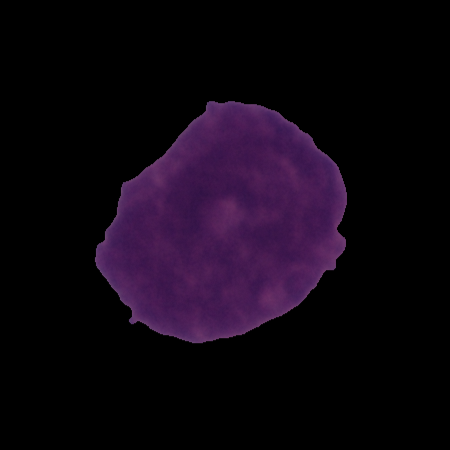
Label: cancer